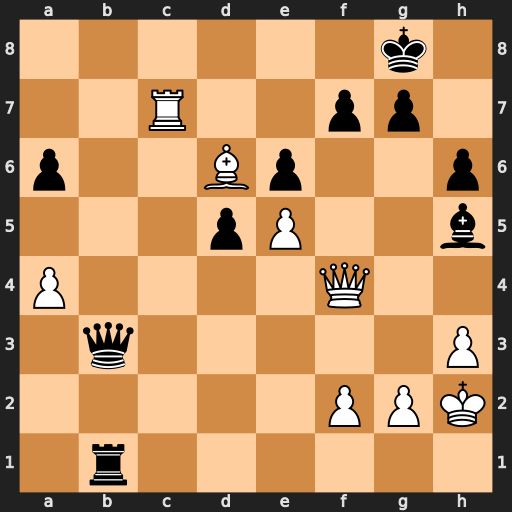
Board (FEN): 6k1/2R2pp1/p2Bp2p/3pP2b/P4Q2/1q5P/5PPK/1r6
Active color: w
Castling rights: -
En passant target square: -
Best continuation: Rc8+ Kh7 Bf8 Qd1 Bxg7 Qg1+ Kg3 Rb3+ Kh4 Rb4 Qxb4 Qxf2+ g3